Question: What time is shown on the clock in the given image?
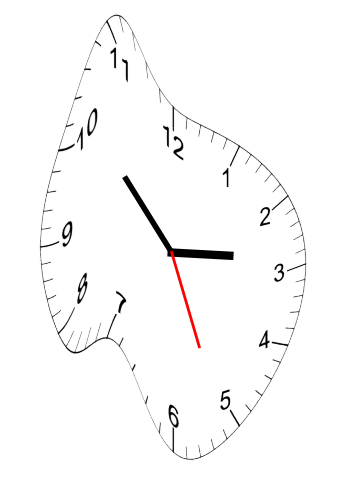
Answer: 02:52:26